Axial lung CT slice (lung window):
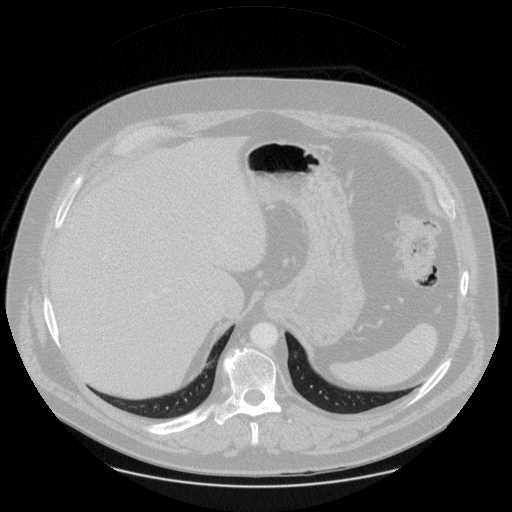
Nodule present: no